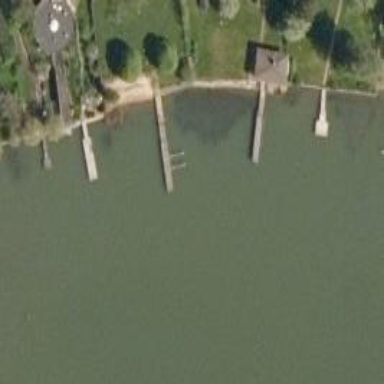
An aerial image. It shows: Man-made pier.